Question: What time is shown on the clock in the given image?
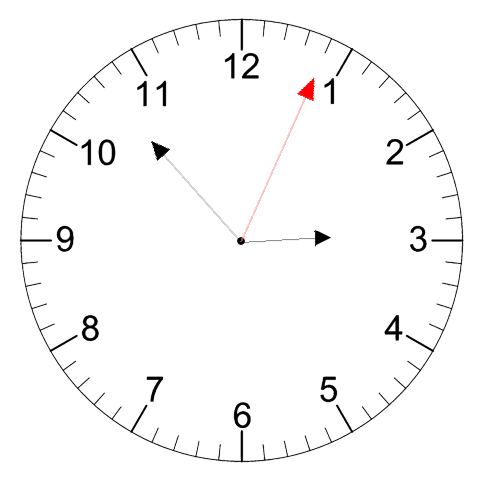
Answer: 02:53:04